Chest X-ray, AP view. Patient: 43 years old, sex M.
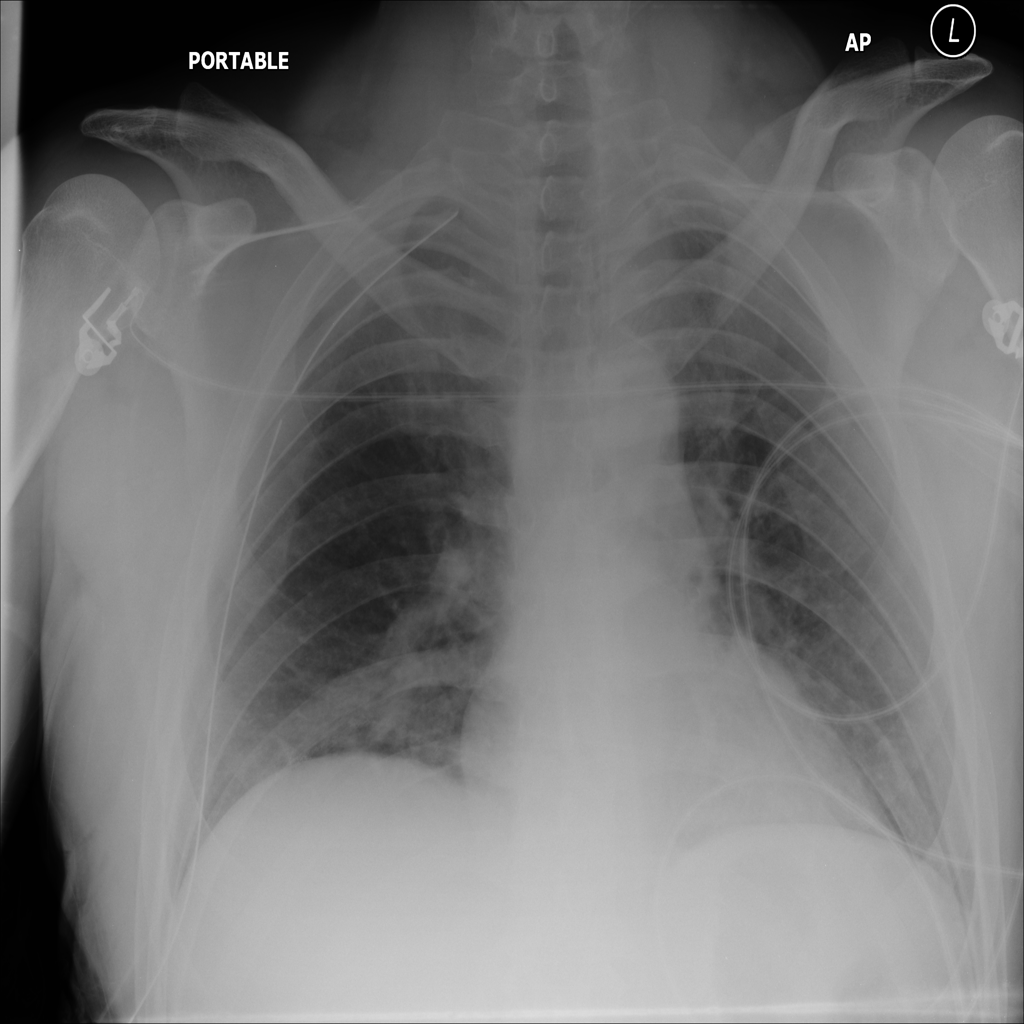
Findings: No Finding